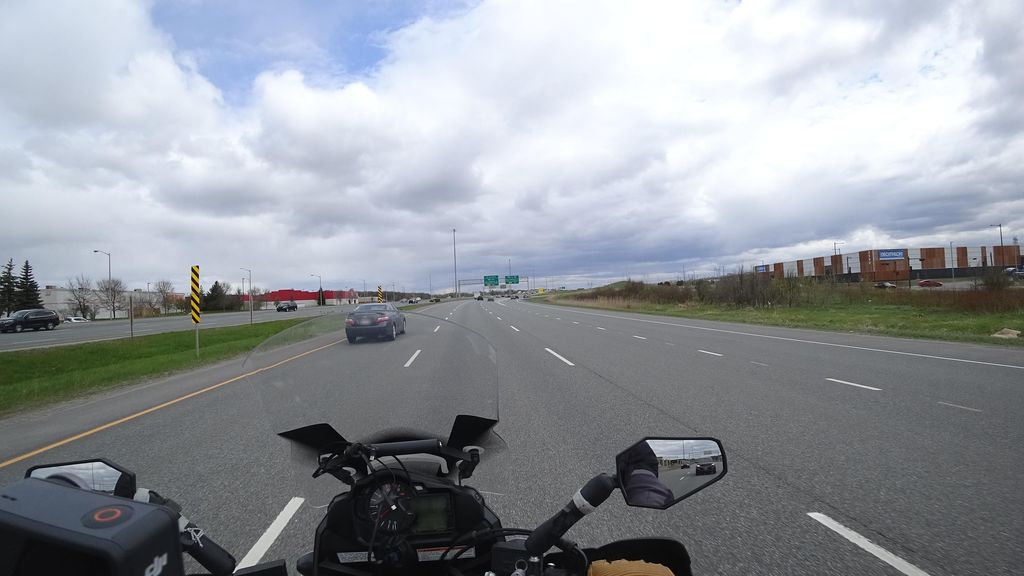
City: quebec_city